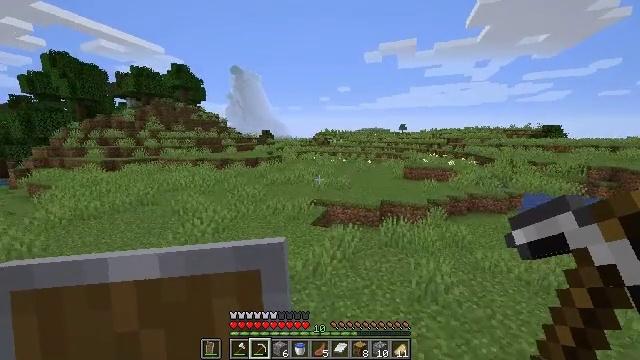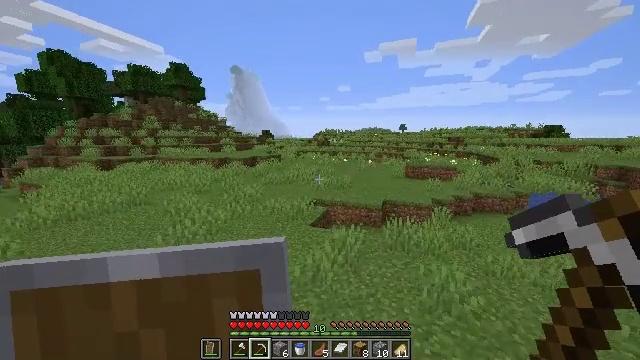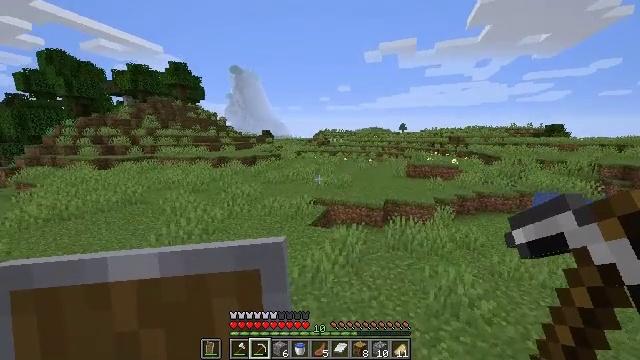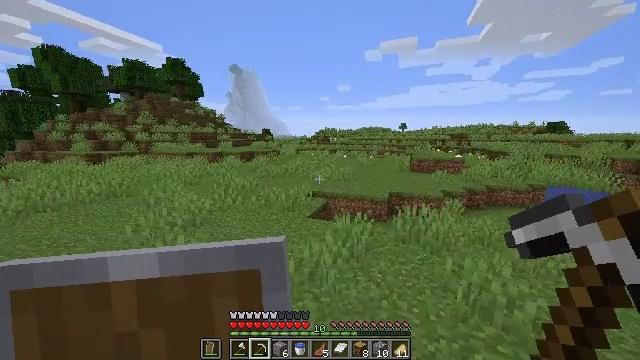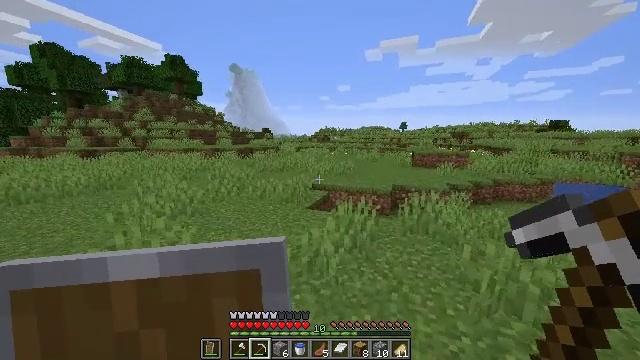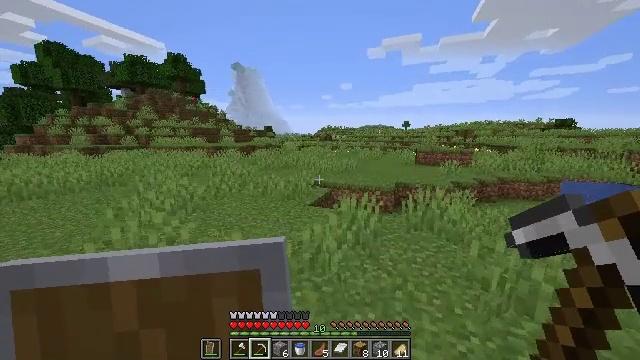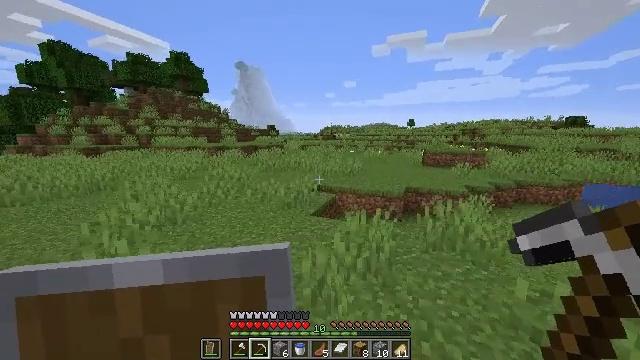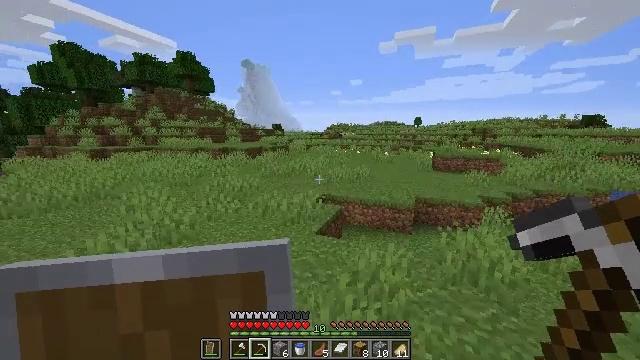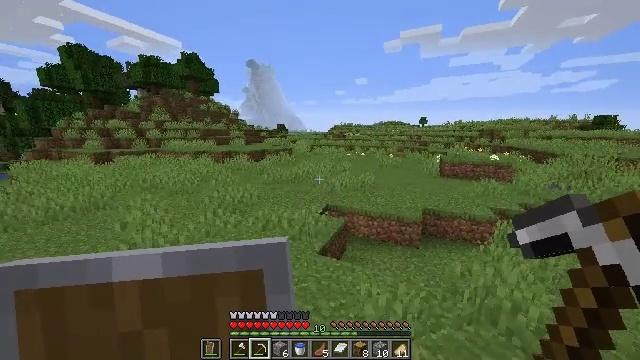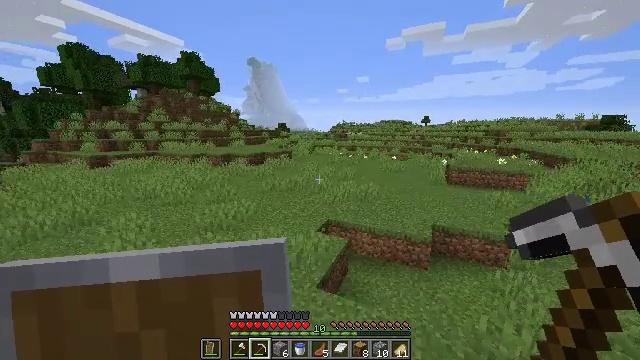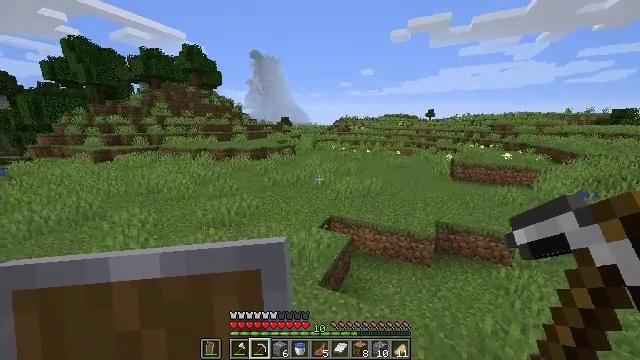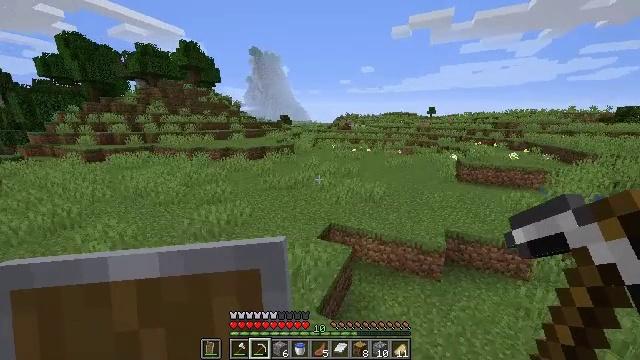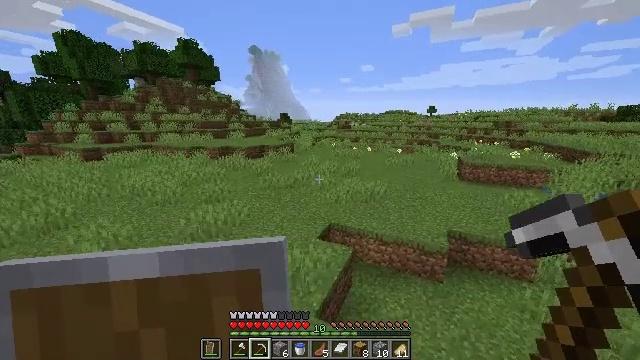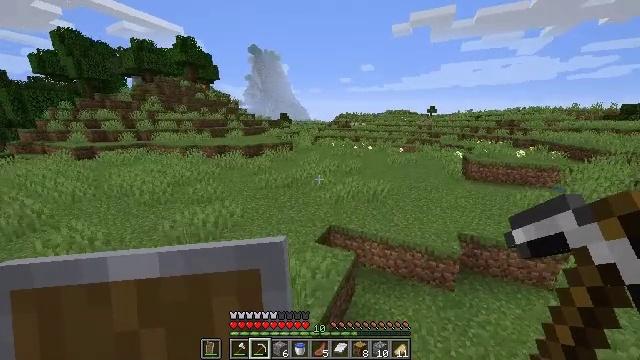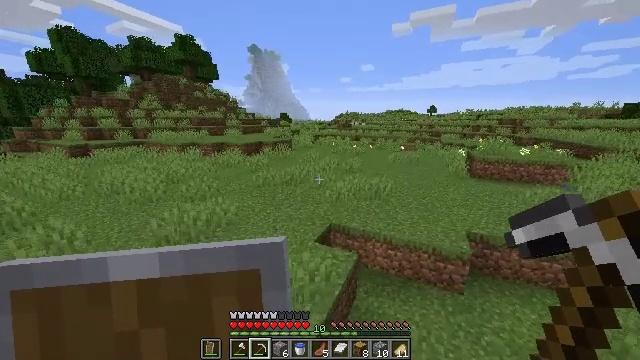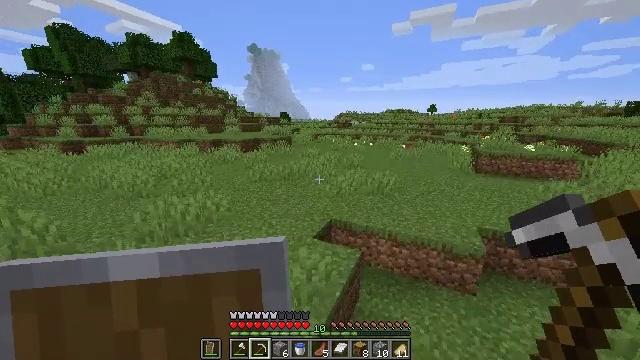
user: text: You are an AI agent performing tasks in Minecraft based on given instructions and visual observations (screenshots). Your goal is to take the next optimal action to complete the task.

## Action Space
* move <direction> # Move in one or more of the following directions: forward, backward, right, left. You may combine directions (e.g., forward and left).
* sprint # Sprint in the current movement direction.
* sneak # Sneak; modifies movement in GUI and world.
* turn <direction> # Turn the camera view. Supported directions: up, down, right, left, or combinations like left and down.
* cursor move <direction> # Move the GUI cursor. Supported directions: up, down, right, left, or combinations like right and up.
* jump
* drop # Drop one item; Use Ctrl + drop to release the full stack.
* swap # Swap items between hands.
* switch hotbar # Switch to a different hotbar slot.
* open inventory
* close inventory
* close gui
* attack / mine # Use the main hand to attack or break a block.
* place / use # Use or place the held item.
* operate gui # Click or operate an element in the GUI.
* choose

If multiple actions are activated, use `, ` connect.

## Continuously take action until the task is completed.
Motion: motion action
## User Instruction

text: Drop iron ore.
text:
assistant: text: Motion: move forward, sprint, jump
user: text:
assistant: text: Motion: move forward, sprint, jump
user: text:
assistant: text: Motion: move forward, sprint, jump
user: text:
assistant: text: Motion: move forward, sprint, jump
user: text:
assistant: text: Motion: move forward, sprint, jump
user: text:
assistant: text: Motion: move forward, sprint, jump
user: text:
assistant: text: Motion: move forward, sprint, turn left, jump
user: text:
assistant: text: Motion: move forward, sprint, turn left, jump
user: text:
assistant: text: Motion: move forward, sprint, jump
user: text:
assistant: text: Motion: move forward, sprint, turn down, jump
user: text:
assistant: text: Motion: move forward, sprint, jump
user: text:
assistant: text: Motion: move forward, sprint, jump
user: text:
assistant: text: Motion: move forward, sprint, jump
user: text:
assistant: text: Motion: move forward, sprint, jump
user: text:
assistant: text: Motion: move forward, sprint, jump
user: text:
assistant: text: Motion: move forward, sprint, jump
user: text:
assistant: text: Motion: move forward, sprint, jump
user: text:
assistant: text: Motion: move forward, sprint, jump
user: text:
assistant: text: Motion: move forward, sprint, jump
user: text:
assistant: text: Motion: move forward, sprint, jump
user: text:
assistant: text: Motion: move forward, sprint, jump
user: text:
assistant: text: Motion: move forward, sprint, jump
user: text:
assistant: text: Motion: move forward, sprint, jump
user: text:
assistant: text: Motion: move forward, sprint, jump
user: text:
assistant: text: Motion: move forward, sprint, jump
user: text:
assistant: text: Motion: move forward, sprint, jump
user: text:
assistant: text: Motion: move forward, sprint, jump
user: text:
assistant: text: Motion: move forward, sprint, jump
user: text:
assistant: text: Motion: move forward, sprint, jump
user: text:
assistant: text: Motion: move forward, sprint, jump